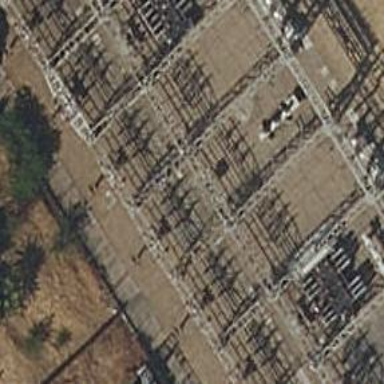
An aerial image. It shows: Power substation.